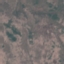
Land use / land cover class: HerbaceousVegetation